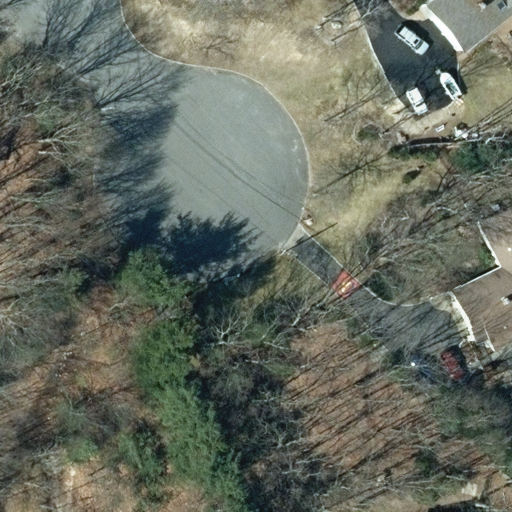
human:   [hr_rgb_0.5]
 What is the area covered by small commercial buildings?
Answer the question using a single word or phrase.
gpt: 0m2

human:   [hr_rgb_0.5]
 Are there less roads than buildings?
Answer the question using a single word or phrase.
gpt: yes

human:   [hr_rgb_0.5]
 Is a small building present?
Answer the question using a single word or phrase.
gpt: no

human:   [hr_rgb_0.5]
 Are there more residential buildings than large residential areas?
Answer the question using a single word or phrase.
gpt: yes

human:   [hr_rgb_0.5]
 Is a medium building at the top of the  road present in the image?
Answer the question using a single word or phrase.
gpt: yes

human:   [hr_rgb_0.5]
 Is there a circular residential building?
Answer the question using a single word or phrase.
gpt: no

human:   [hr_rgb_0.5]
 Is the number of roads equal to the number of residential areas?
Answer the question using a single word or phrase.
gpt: yes

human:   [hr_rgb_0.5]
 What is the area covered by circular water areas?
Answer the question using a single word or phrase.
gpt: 0m2

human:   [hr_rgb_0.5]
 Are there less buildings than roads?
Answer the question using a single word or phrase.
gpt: no

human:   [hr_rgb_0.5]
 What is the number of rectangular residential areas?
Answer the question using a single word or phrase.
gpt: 1

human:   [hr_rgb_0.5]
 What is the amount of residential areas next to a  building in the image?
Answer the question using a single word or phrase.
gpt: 1

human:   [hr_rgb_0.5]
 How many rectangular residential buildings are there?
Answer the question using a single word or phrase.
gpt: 0

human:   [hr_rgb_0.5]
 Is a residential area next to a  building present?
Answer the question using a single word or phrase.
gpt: yes

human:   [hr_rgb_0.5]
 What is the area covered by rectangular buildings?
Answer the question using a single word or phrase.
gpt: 0m2

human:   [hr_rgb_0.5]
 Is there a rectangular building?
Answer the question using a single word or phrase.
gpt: no

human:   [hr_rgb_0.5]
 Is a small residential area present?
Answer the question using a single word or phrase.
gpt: no

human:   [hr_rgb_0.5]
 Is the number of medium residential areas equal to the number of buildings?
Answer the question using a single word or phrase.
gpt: no

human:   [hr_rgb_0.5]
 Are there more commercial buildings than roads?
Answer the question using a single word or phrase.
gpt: no

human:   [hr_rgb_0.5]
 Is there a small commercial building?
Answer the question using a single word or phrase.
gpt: no

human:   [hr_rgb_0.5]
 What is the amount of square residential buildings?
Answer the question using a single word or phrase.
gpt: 0

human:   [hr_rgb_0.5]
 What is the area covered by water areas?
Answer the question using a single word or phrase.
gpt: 0m2

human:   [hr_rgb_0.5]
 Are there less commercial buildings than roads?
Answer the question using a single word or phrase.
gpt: yes

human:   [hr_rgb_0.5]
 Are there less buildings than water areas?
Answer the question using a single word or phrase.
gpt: no

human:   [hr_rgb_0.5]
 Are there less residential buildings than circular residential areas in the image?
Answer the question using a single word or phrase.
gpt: no

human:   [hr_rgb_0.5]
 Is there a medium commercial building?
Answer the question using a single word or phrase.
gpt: no

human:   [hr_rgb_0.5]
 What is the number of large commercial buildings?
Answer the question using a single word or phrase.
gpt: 0

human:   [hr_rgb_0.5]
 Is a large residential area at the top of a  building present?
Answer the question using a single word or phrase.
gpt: no

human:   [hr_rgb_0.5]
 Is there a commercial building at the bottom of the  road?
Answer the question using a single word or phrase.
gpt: no

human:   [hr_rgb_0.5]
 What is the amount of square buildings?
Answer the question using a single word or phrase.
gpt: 0

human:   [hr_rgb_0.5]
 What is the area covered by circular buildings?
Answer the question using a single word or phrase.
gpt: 0m2

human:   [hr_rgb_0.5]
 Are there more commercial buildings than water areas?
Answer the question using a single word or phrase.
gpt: no

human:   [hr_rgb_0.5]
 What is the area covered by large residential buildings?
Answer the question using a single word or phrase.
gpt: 0m2

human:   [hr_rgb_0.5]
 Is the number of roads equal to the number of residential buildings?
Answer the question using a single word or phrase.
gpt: no

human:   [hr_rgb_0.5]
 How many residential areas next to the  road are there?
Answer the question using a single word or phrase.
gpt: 1

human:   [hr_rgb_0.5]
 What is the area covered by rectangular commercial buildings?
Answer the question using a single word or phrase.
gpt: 0m2

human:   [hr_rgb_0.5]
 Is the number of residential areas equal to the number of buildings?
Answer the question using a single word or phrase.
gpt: no